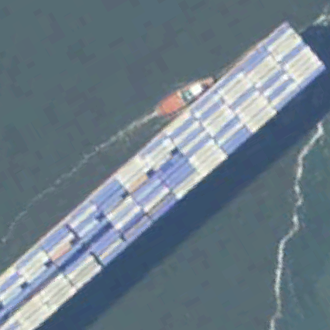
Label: Container_ship